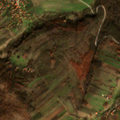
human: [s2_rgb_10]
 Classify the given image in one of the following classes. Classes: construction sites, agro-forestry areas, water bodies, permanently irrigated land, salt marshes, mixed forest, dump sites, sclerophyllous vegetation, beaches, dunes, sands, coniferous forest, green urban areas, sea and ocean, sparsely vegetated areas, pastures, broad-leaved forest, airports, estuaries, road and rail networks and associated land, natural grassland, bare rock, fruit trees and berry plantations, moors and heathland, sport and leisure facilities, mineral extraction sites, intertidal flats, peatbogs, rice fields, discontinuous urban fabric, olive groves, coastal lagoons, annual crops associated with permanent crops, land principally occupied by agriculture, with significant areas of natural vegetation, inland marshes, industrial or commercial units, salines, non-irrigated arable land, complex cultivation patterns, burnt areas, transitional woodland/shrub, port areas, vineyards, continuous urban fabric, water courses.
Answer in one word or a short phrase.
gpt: non-irrigated arable land, pastures, complex cultivation patterns, broad-leaved forest, transitional woodland/shrub